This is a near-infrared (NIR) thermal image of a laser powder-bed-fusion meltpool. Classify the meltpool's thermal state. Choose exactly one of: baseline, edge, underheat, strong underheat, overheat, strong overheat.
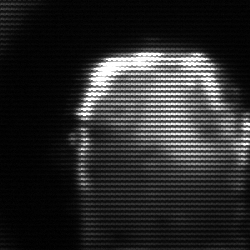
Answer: baseline